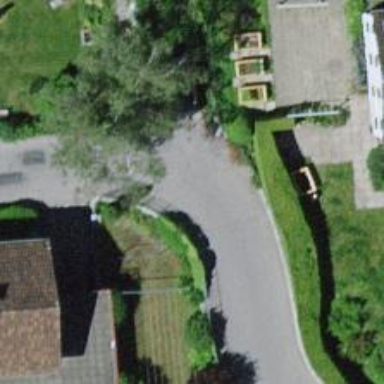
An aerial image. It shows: Residential road with asphalt surface.